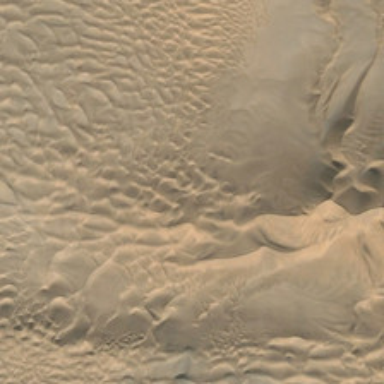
The desert is covered with tiny sand .